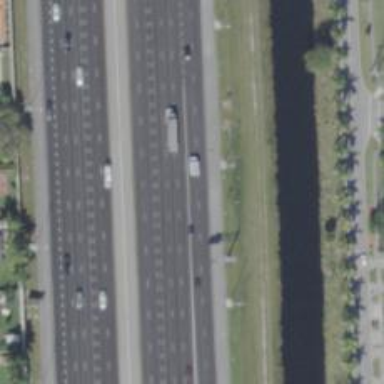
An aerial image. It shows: Asphalt motorway link.